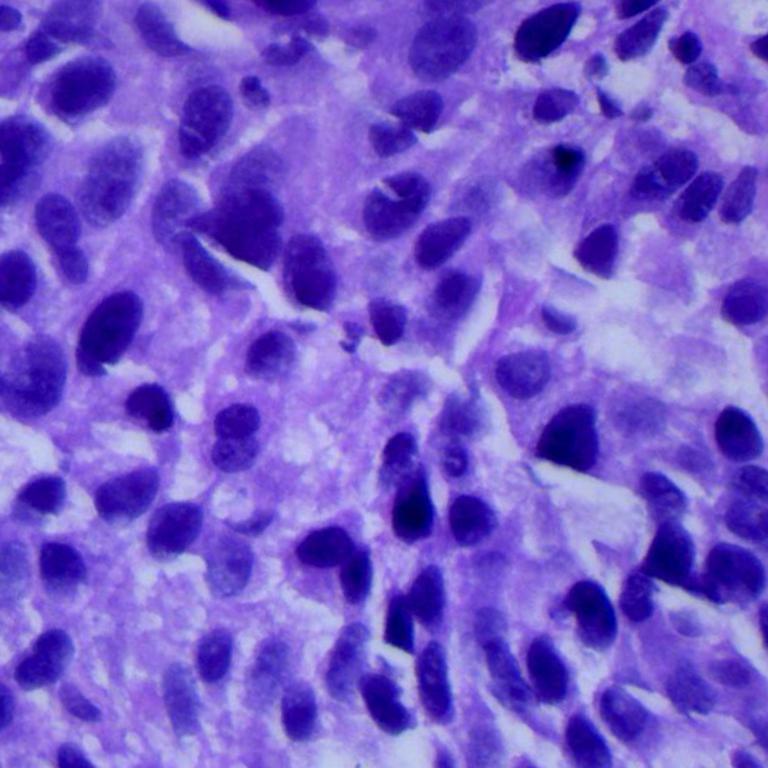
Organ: lung
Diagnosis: squamous carcinomas